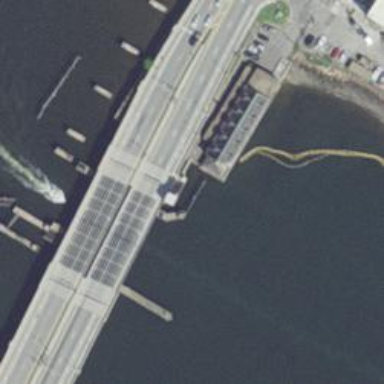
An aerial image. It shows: Trunk expressway with movable bascule bridge.